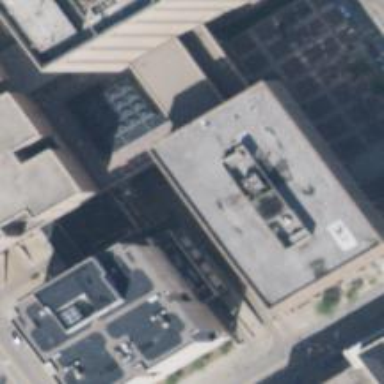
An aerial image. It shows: Police building.